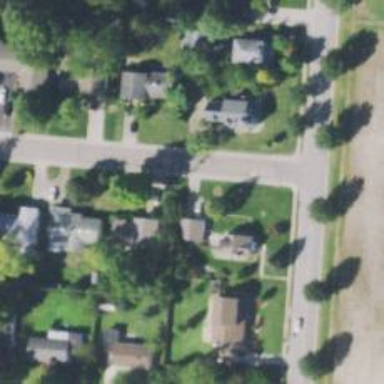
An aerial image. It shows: Residential driveway used as service road.